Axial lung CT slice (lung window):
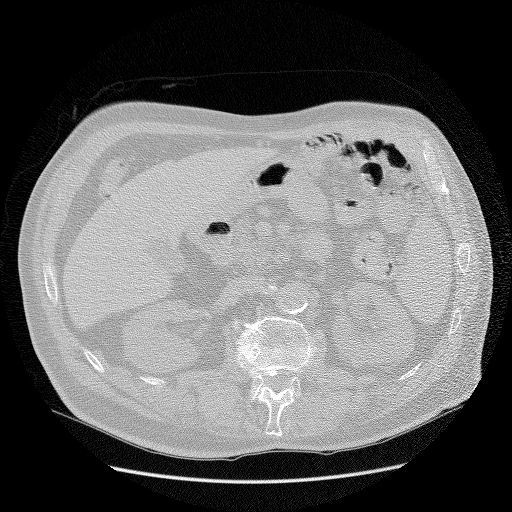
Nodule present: no